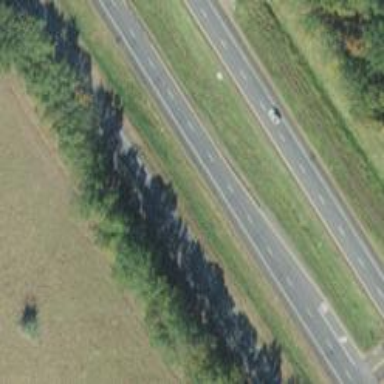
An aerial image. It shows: Trunk highway with expressway features.